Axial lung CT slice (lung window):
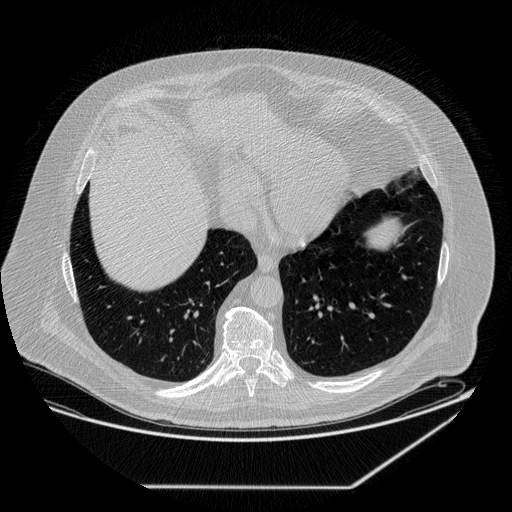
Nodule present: no